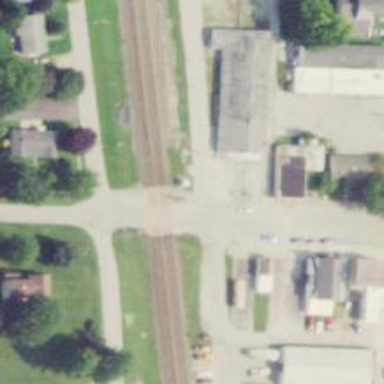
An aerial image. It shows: Level crossing along the railway.